Question: I have installed the 'jqGrid' on my PC and it works all right. The following is the screenshot of the 'jqGrid'.
Seen from screenshot, the demo page is shown on the right when clicking menu.(for example, 'xmlex.html' is displayed by clicking 'XML Data'(Under 'Loading Data')).

I only want the demo page to be displayed without the tab menu . so I open the 'xmlex.html' through web browser. but nothing is displayed on the screen. Then I copy all scripts and css links from 'jqgrid.html' to 'xmlex.html', but the page is still shown nothing.
Does anyone know How to make demo page work rather than clicking from main page in 'jqGrid'?
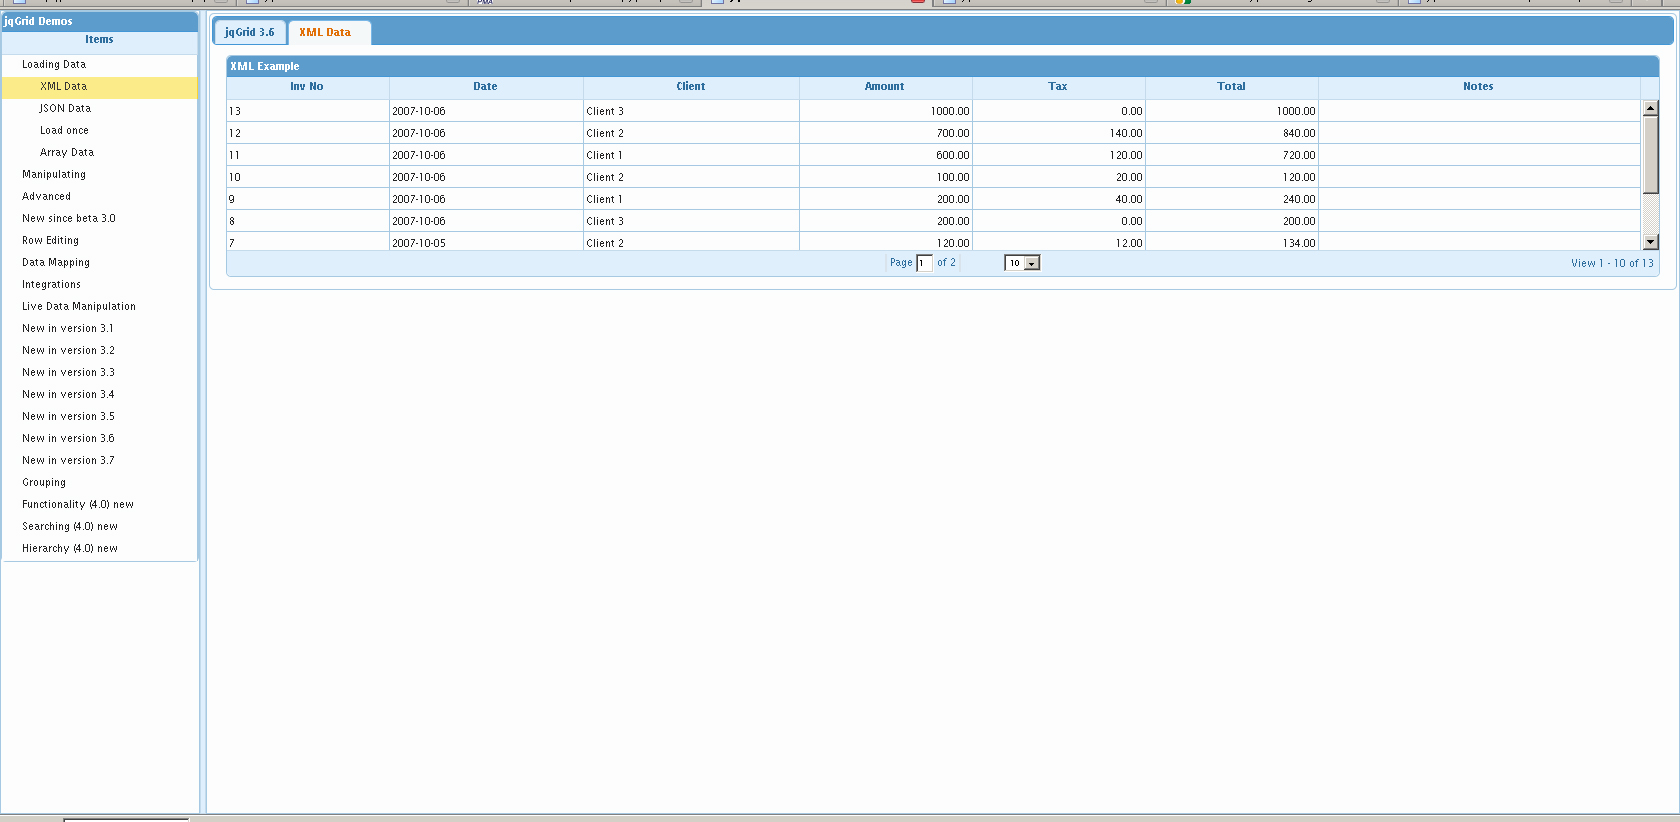
Answer: You should read "My First Grid": <URL>
It seems that you are on the wrong track. Just start from scratch instead of trying to modify the demo files.